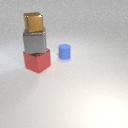
large red metal cube to the left of small blue rubber cylinder